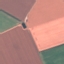
Land use / land cover: AnnualCrop